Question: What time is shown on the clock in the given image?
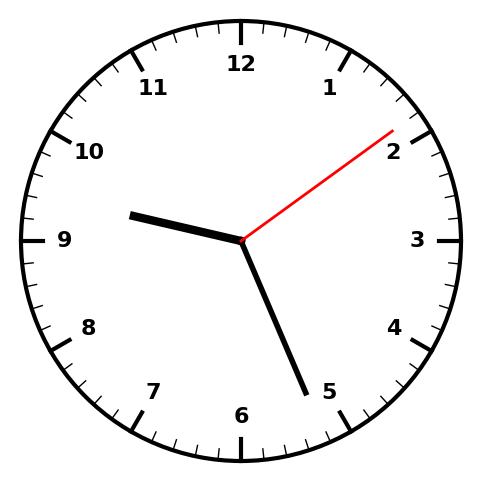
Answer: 09:26:09